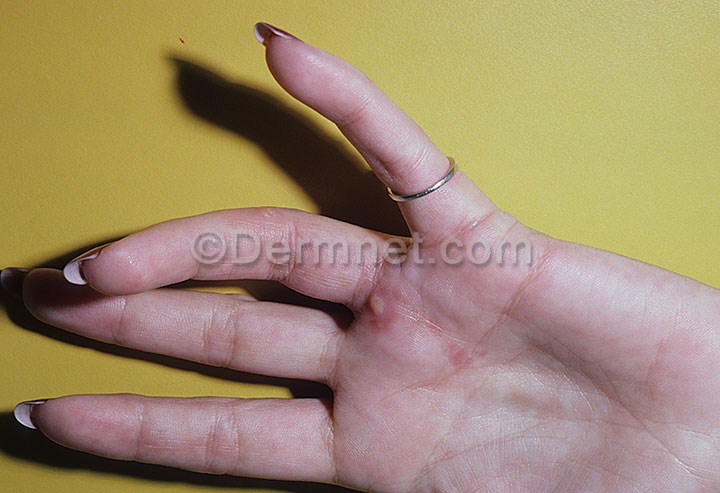
Disease: Warts Molluscum and other Viral Infections